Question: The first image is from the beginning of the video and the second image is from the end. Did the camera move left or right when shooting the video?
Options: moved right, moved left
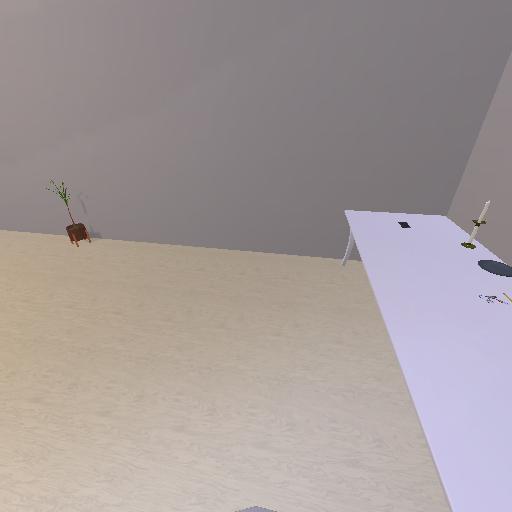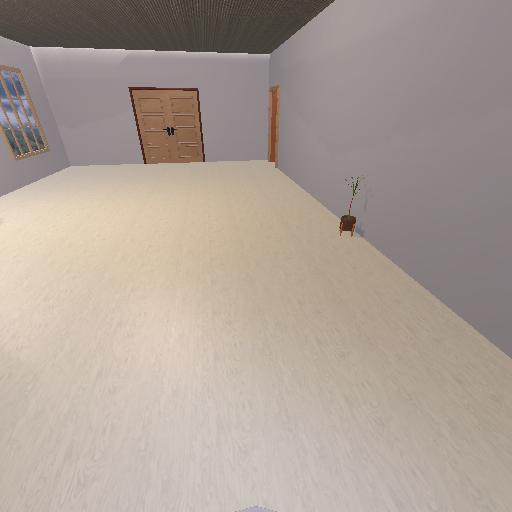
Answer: moved right